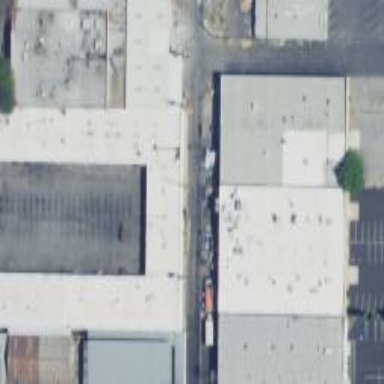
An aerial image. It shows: Industrial building.